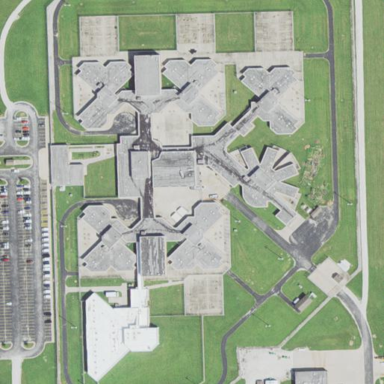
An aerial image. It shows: Prison.